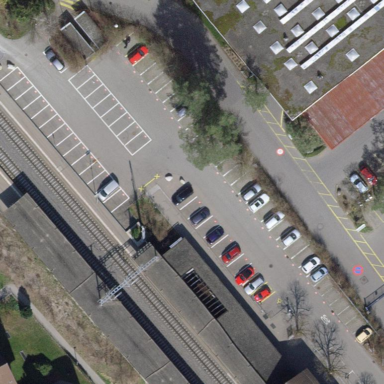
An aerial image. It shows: Parking area with surface dedicated for park and ride.